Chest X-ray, AP view. Patient: 44 years old, sex M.
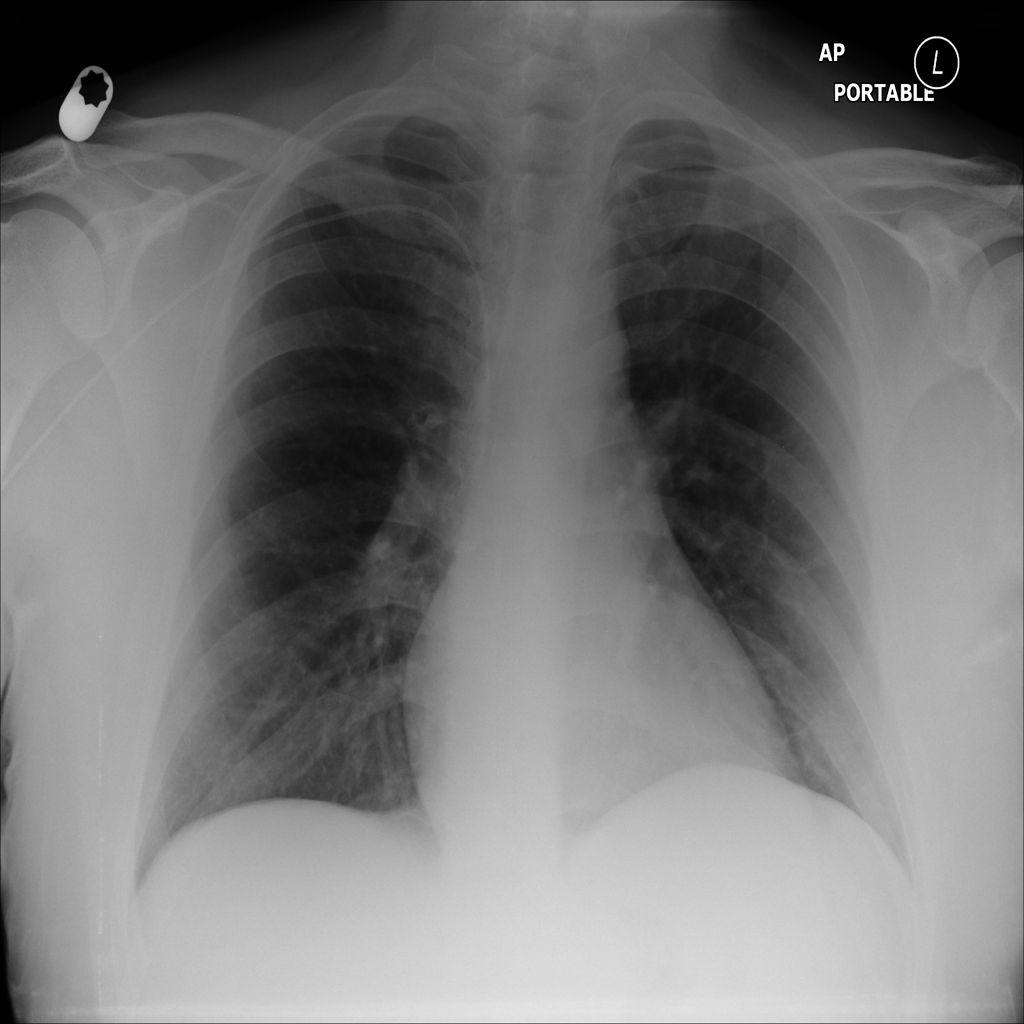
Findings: No Finding